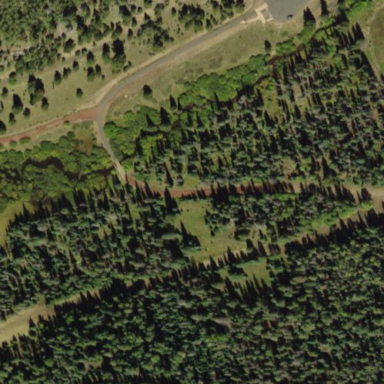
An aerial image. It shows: Evergreen woodland with needle-leaved trees.